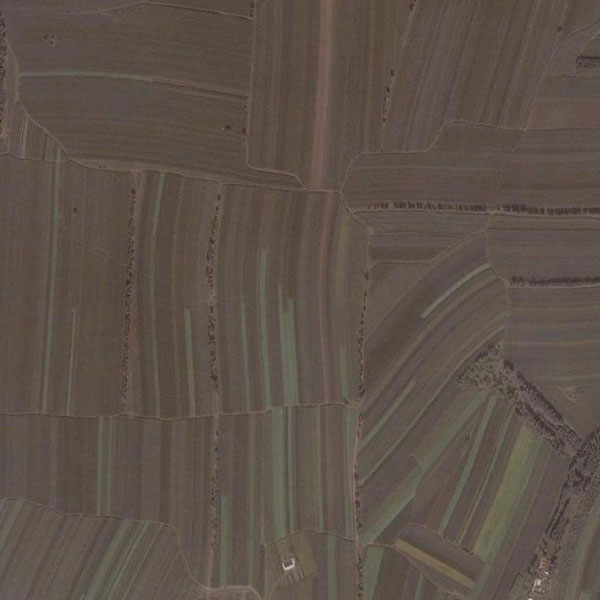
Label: Farmland